Field crop: maize
Growth stage: 2
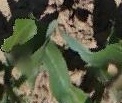
Species: maize